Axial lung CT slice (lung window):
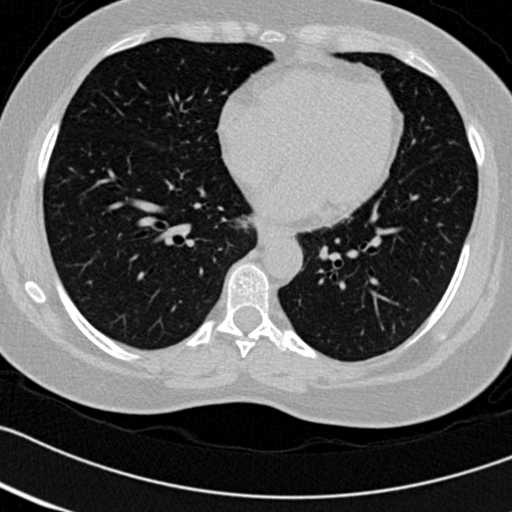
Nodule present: no